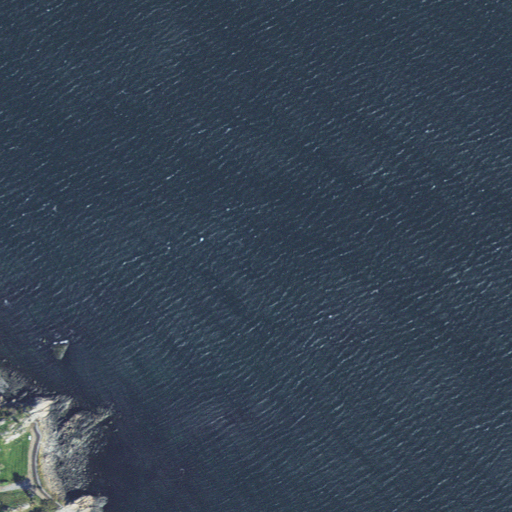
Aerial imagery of island in Massachusetts named Outer Point Rock containing open water, herbaceous wetlands, grassland, and low intensity development